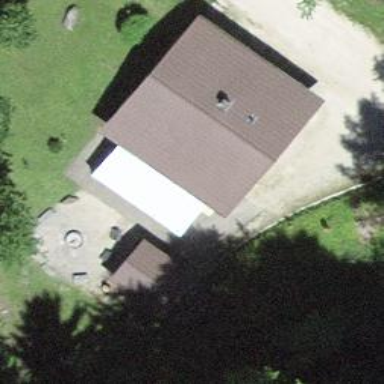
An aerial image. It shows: Cabin is depicted in the image.